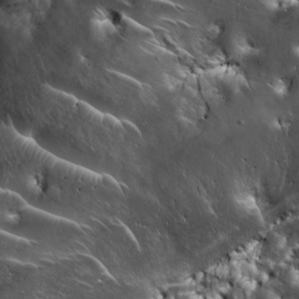
Label: non_frost